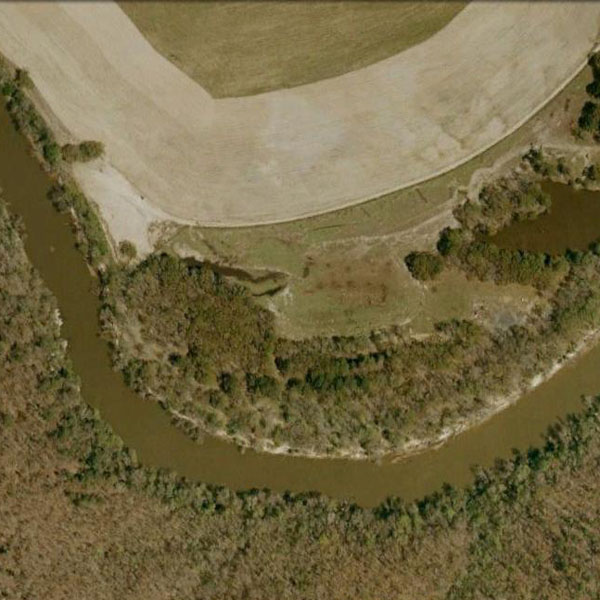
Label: River